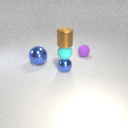
small brown metal cylinder above small cyan rubber sphere